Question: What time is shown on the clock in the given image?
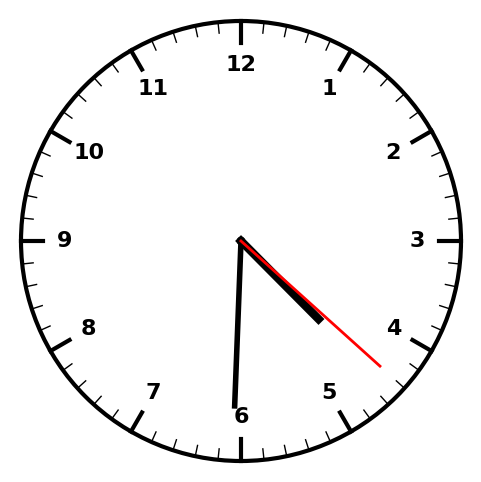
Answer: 04:30:22